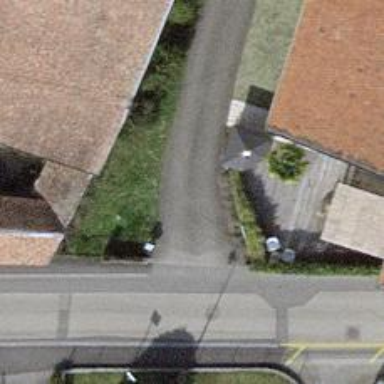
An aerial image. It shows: Alleyway designated as service road.